Question: I have this function:
'''
function addToArray() {
var thesesArrays = []; // an empty array
var sometheses = ["With I/O Speech, Larry Page Reminds Us Why Google Rules Tech", "Tech", "myID_xGr52srsiwi"];
thesesArrays.push(sometheses); // the empty array gains one array
Logger.log("thesesArrays[0][1] = " + thesesArrays[0]);
Logger.log("thesesArrays = " + thesesArrays);
}
'''
I'm new to JS programming (and programming in general), so it can seems like a very newbie question. Why the logs of 'thesesArrays[0][1]' and 'thesesArrays' are identical?

The 'thesesArrays' logs should not be something like this: '[["With I/O Speech, Larry Page Reminds Us Why Google Rules Tech", "Tech", "myID_xGr52srsiwi"]]'?
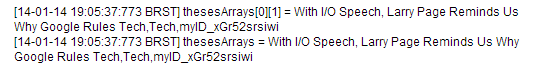
Answer: Your understanding of how they should be is correct.
In JavaScript, objects that extend the native Object type have a 'toString()' method which is intended to represent that instance as a 'String'. It just so happens that when you call 'toString()' on an Array you get all the 'toString()' values of the array's elements with a comma placed between them.
In your first call to 'Logger.log()', you pass it what is represented in memory as this:
'''
["With I/O Speech, Larry Page Reminds Us Why Google Rules Tech", "Tech", "myID_xGr52srsiwi"]
'''
If you call 'toString()' on this Array, you get the string:
'''
"With I/O Speech, Larry Page Reminds Us Why Google Rules Tech,Tech,myID_xGr52srsiwi"
'''
Which is the results of calling 'toString()' on all the elements (which return themselves because they strings), and then adding ','s in between.
In your second call, you provide the containing array 'thesesArrays'. The same logic applies here in that it recursively follows the same logic as described above, but because the 'Array' only has one element in it (which is an 'Array' itself), no separating commas are needed.
To prove this, let's add another Array to the parent array 'thesesArrays':
'''
thesesArrays.push('my second array'.split(' '))
'''
Now if you call 'toString()' on 'thesesArrays' you'll see that our new array has been added to the end, separated by commas:
'''
"With I/O Speech, Larry Page Reminds Us Why Google Rules Tech,Tech,myID_xGr52srsiwi,my,second,array"
'''
<URL>